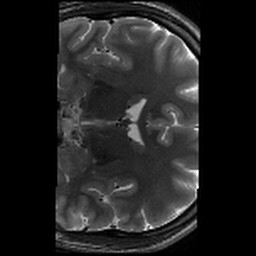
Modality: T2w
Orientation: coronal
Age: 22
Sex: male
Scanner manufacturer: siemens
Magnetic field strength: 3 T
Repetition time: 8.02 s
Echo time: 0.08 s